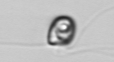
Label: flagellate_morphotype1